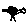
Label: tree